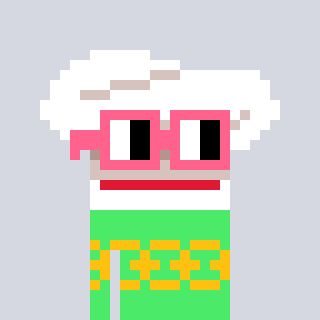
a pixel art character with square pink glasses, a chef hat-shaped head and a teal-colored body on a cool background